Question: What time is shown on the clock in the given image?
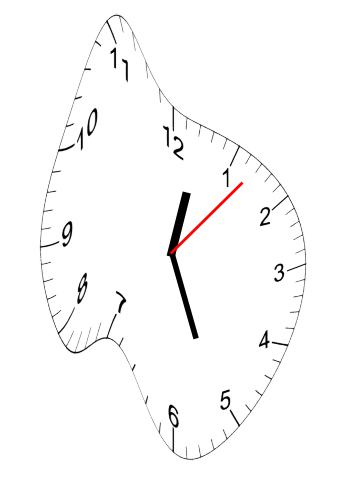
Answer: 12:26:07